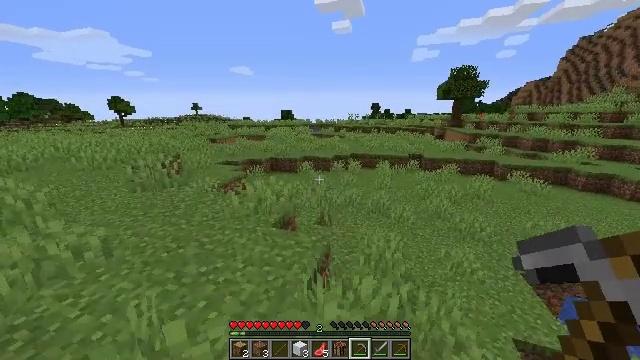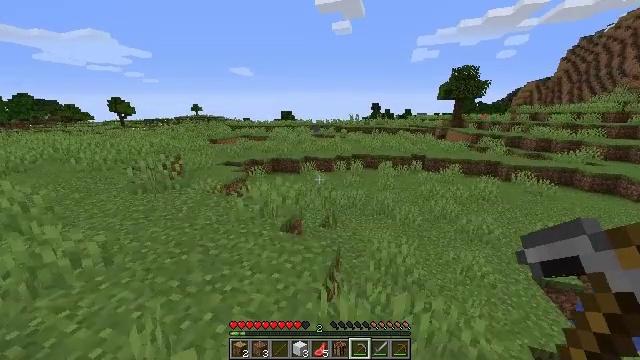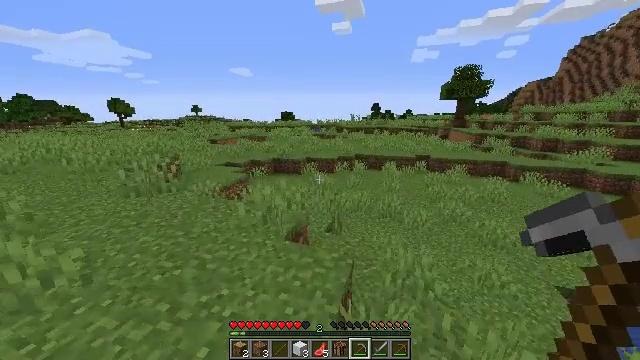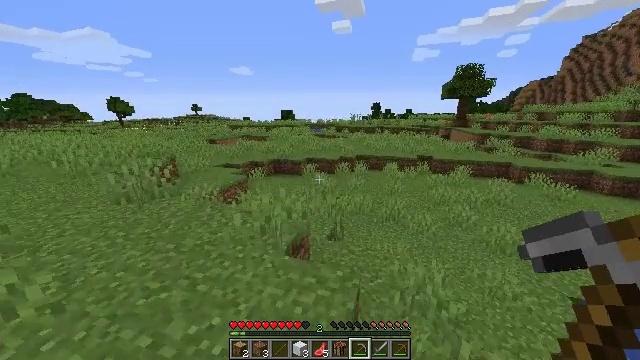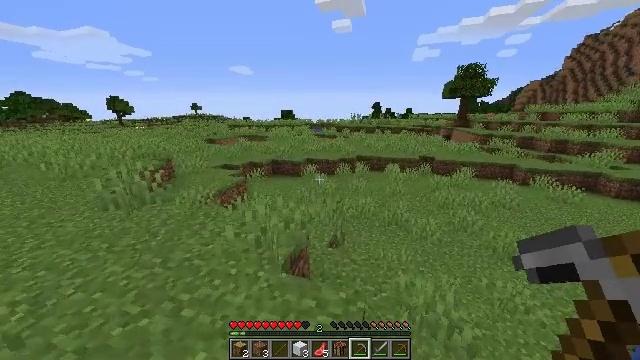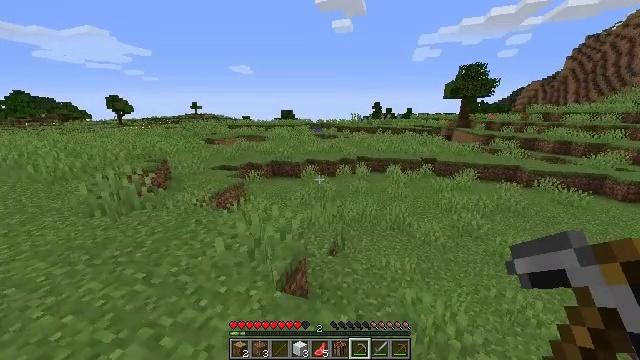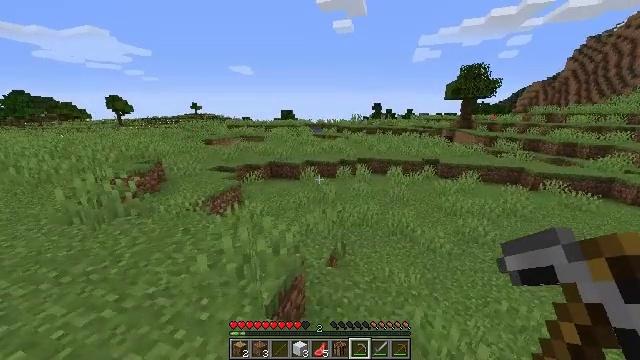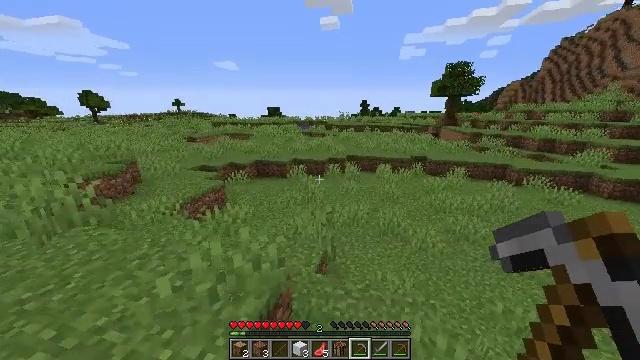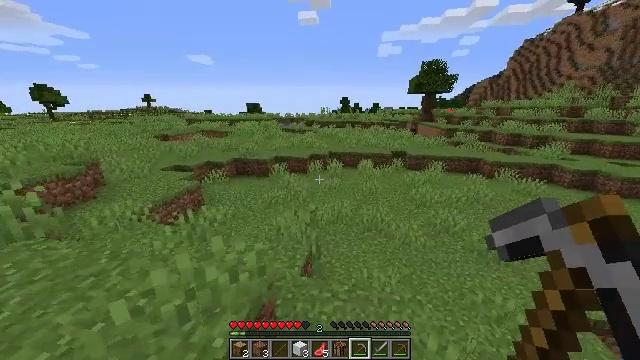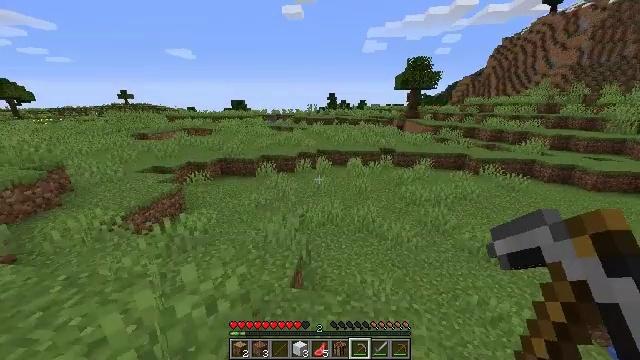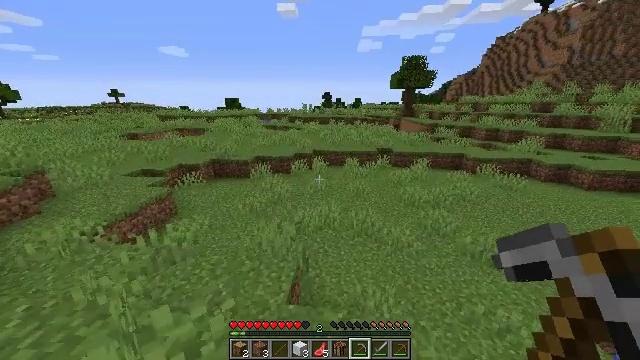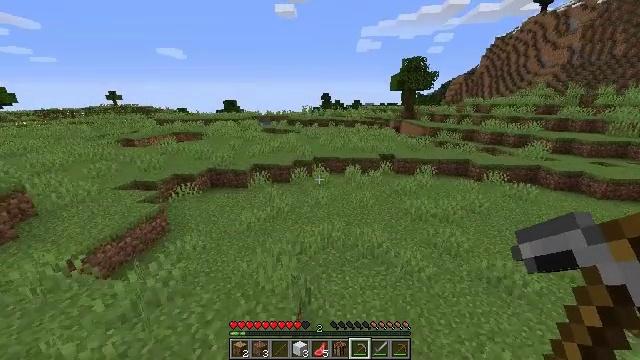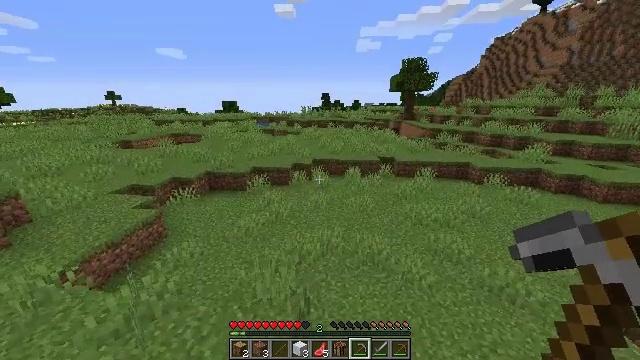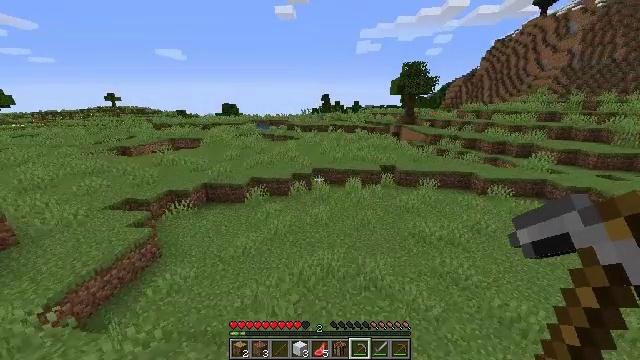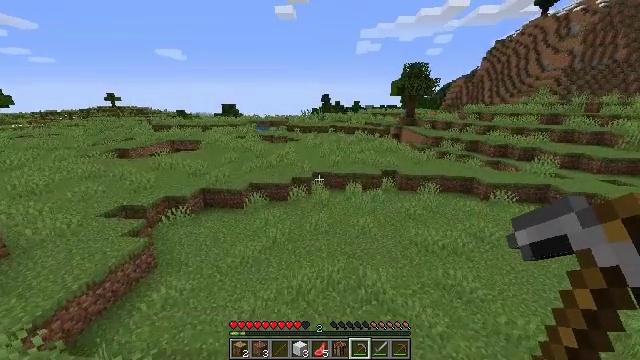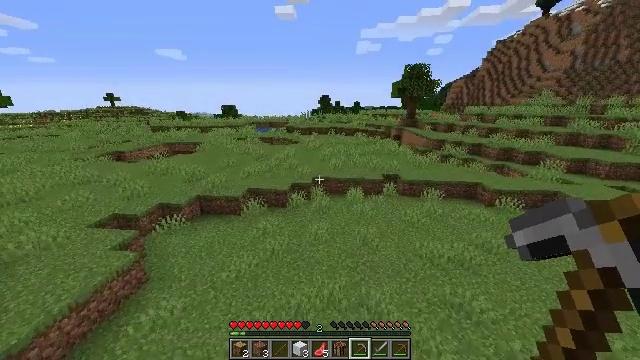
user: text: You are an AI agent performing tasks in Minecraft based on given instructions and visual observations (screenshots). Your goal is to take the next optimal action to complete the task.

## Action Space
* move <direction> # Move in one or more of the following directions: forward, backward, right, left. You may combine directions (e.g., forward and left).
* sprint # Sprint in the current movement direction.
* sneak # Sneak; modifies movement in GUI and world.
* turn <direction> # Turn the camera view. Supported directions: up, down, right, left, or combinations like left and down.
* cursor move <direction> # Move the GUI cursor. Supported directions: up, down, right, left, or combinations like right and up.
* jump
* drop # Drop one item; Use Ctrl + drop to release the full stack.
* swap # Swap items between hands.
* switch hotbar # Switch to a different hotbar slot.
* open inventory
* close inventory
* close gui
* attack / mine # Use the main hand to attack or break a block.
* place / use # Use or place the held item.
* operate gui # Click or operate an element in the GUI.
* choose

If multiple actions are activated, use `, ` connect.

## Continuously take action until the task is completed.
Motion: motion action
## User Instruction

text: Gather tall grass by hitting it.
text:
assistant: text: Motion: move forward
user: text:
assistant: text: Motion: move forward
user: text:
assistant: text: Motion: move forward
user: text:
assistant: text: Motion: move forward
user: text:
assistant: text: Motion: move forward
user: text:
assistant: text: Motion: move forward
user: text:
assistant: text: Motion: move forward, turn right
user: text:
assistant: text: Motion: move forward, turn right
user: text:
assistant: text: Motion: move forward, turn right
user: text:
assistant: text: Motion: move forward, turn right
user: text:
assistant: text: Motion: move forward, jump
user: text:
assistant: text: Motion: move forward, jump
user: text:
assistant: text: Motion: move forward, jump
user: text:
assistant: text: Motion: move forward, jump
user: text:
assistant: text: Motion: move forward, jump
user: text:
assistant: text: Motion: move forward, jump
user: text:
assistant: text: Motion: move forward, jump
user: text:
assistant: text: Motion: move forward, jump
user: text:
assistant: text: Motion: move forward, jump
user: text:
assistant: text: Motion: move forward, jump
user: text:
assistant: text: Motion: move forward, jump
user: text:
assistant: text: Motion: move forward, jump
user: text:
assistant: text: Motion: move forward, jump
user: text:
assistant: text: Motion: move forward, jump
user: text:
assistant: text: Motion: move forward, jump
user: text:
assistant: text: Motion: move forward, jump
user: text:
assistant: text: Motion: move forward, jump
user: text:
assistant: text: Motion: move forward, jump
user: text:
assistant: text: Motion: move forward, jump
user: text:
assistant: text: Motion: move forward, jump